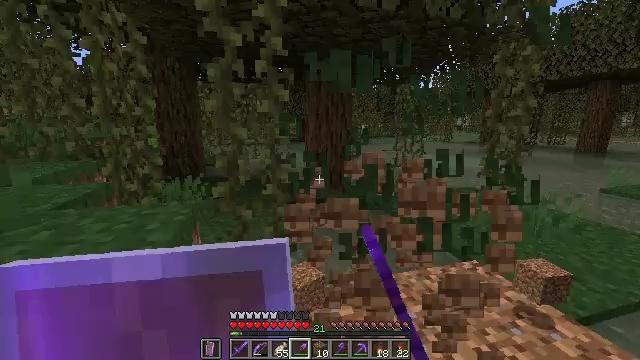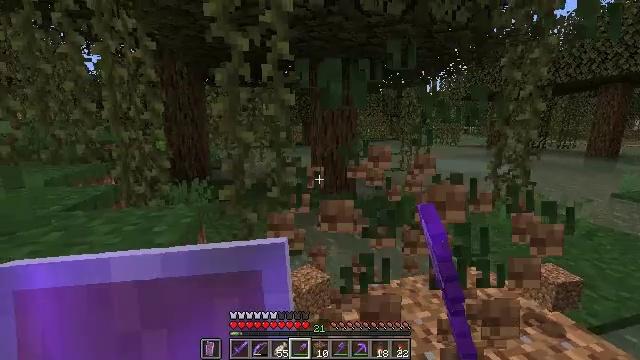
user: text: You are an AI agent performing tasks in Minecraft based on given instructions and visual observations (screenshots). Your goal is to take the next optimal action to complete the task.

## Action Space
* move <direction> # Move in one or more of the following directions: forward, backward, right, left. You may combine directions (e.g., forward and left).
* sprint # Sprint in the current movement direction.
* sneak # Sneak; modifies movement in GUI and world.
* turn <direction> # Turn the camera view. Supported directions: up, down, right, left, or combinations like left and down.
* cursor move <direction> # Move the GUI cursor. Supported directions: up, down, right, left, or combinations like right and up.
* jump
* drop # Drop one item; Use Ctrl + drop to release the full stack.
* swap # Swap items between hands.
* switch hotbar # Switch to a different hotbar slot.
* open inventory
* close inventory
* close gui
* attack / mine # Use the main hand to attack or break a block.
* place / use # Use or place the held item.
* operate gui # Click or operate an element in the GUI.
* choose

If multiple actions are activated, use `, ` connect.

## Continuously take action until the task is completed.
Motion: motion action
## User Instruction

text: Gather grass block for landscaping.
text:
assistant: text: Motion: turn left
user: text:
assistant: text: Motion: no_op